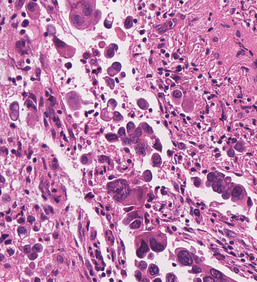
Tumor epithelial tissue: yes
Tumor-associated stroma tissue: yes
Normal tissue: no